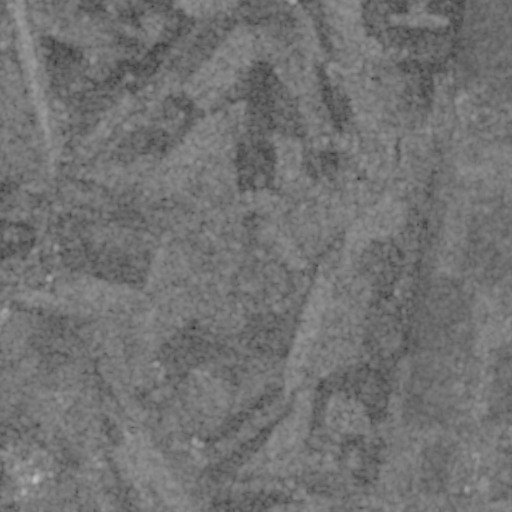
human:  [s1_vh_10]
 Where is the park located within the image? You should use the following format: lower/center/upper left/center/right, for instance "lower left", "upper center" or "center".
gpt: The park is located in the lower left of the image.
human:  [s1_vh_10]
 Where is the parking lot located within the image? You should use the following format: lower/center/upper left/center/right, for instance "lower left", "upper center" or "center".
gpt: The parking lot is located in the center left of the image.
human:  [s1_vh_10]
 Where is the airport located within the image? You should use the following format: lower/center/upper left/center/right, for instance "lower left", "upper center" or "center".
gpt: There is no airport in the image.

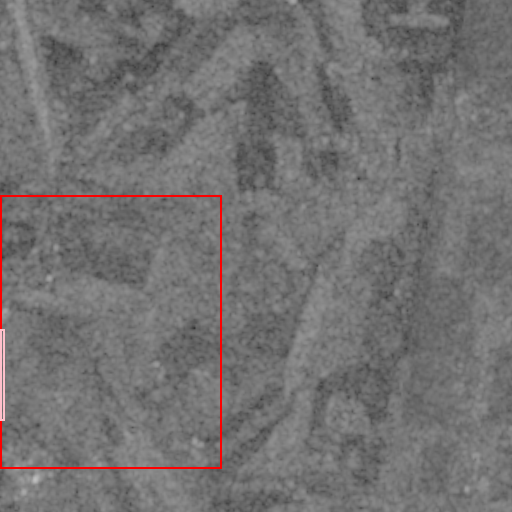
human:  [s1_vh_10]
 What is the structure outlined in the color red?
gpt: The structure outlined in red is a crop field.
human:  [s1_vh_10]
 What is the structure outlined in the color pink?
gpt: The structure outlined in pink is a park.
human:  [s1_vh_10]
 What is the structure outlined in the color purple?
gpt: There is no purple outline.